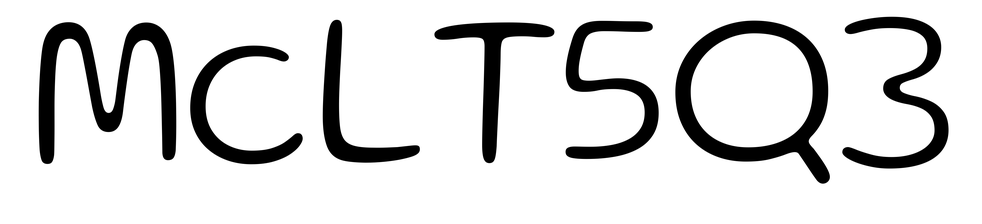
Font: Gluten_ExtraLight